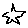
Label: star